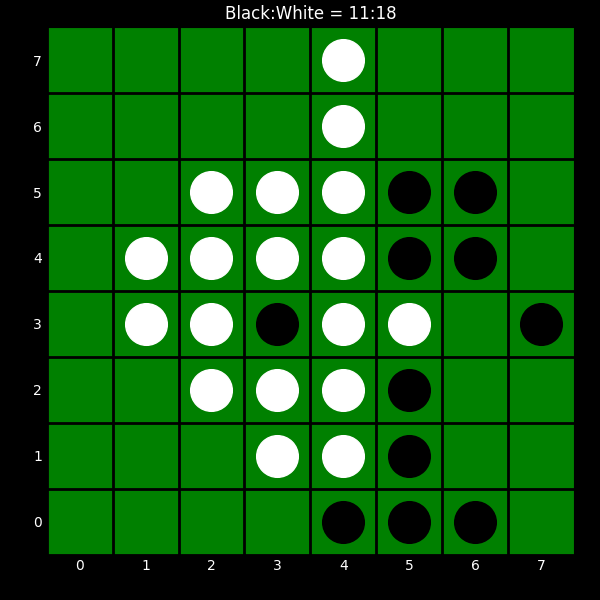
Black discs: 11
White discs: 18